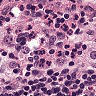
Metastatic tissue present: no